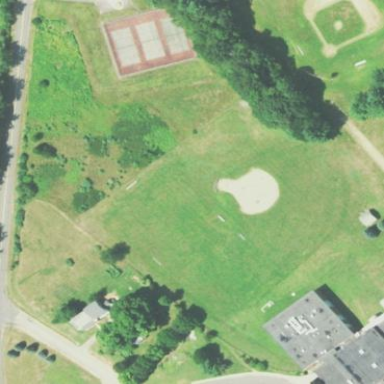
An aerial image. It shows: Multi-sport pitch on leisure land.